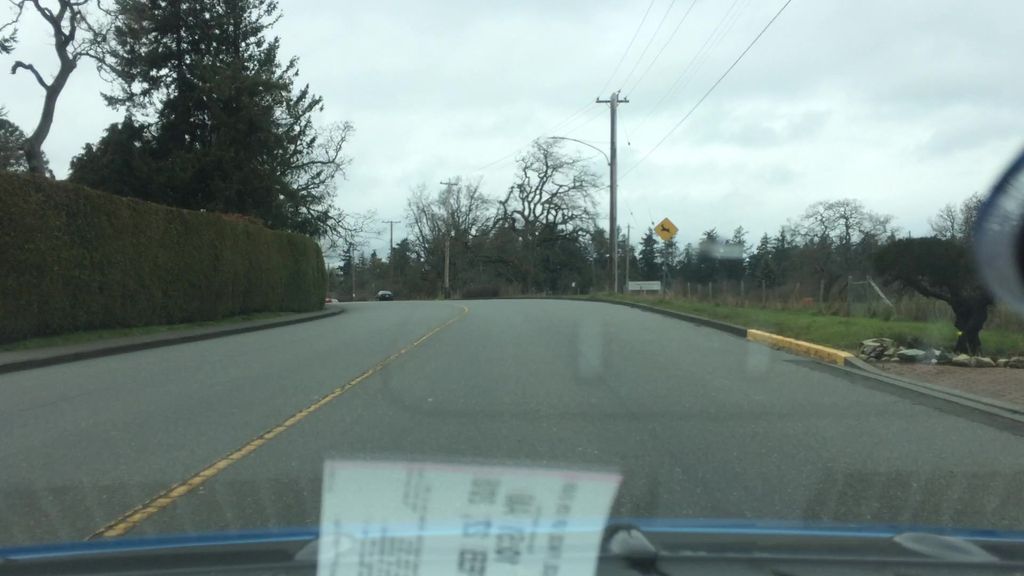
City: victoria